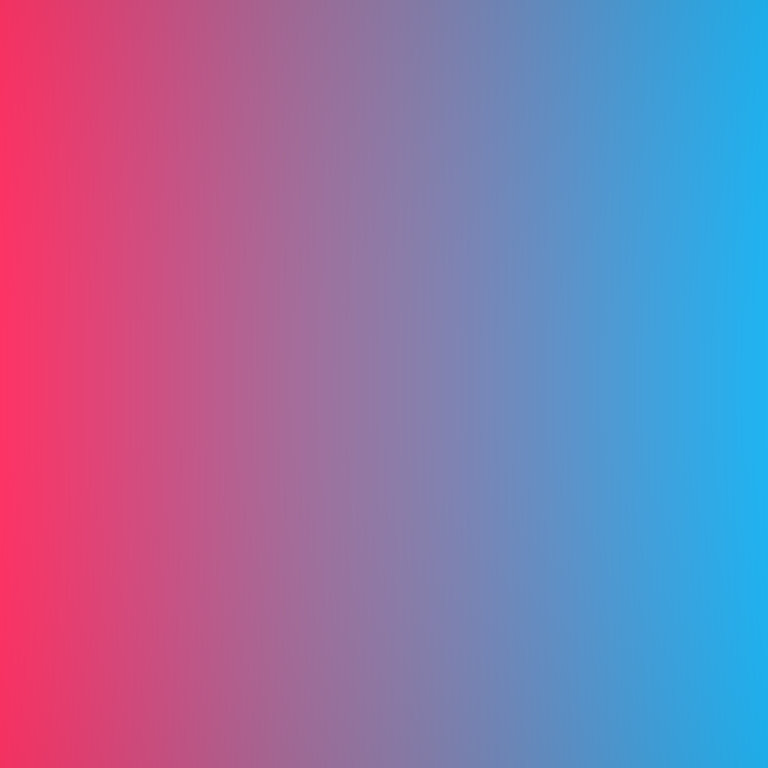
Abstract light effect, smooth gradient from vibrant red to cool blue, calm atmosphere, soft blend, no room, no furniture, no objects.